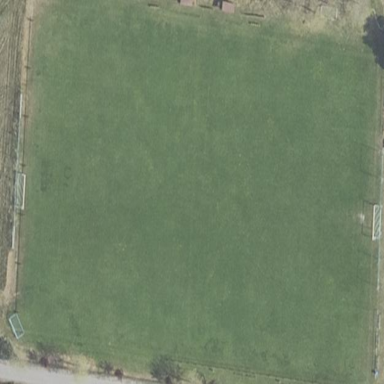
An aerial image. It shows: Soccer pitch with grass surface for leisure land.